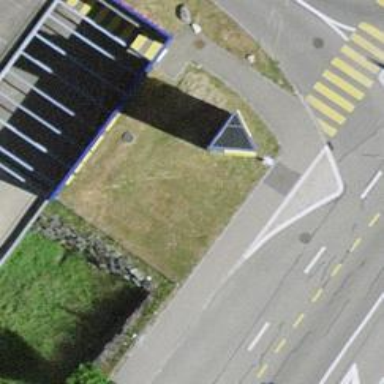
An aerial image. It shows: Sidewalk.